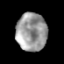
Tissue: prostate
Cell type: T cells
Senescence score: 0.3585
Nuclear area (px): 1146
Mean DAPI intensity: 154.121